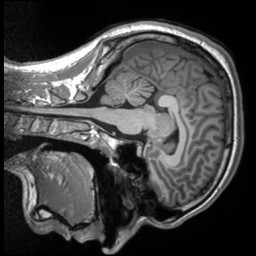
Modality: T1w
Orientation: sagittal
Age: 27
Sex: male
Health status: healthy
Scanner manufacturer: siemens
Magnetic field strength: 3 T
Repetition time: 2.53 s
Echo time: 0.00219 s